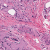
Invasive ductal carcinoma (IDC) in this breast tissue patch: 0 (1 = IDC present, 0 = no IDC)